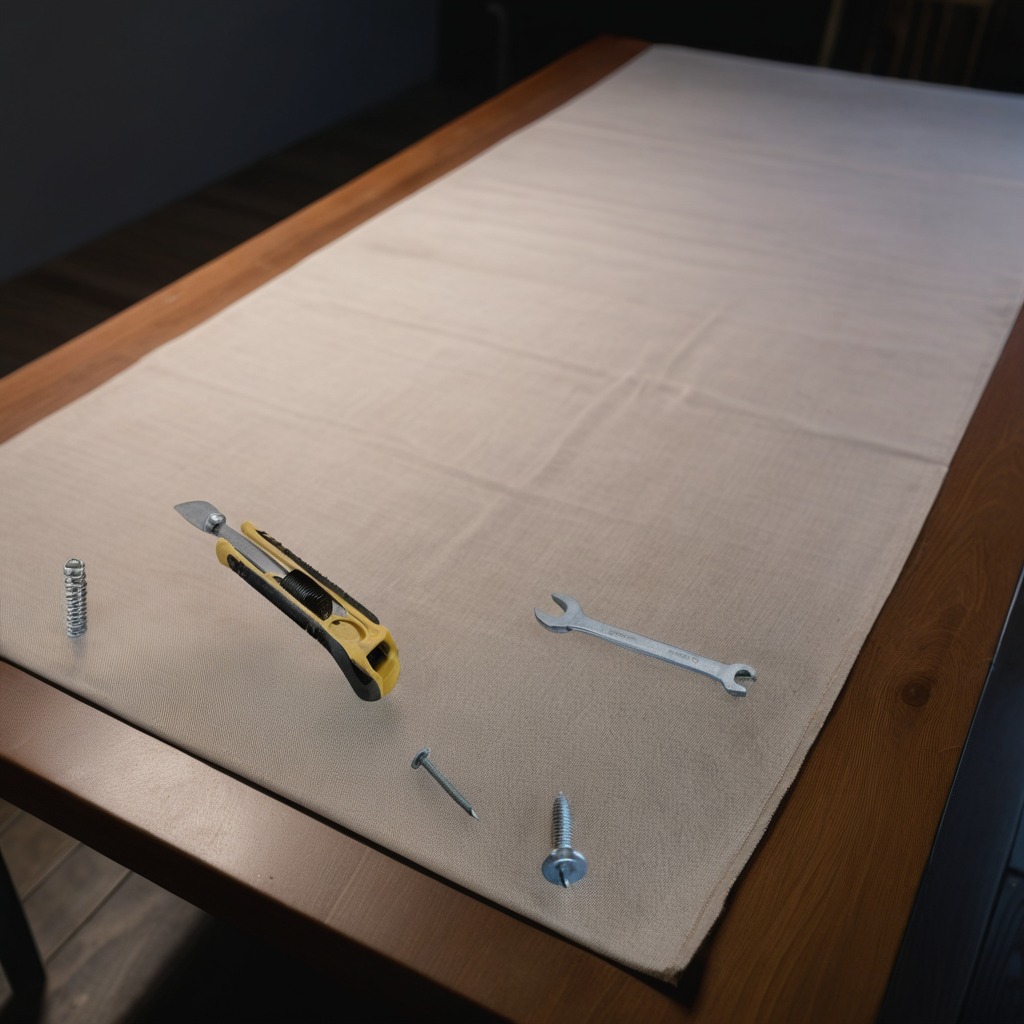
A utility knife, a metal machine screw, an iron nail, a coiled metal spring, and a wrench are lying on the wooden table.